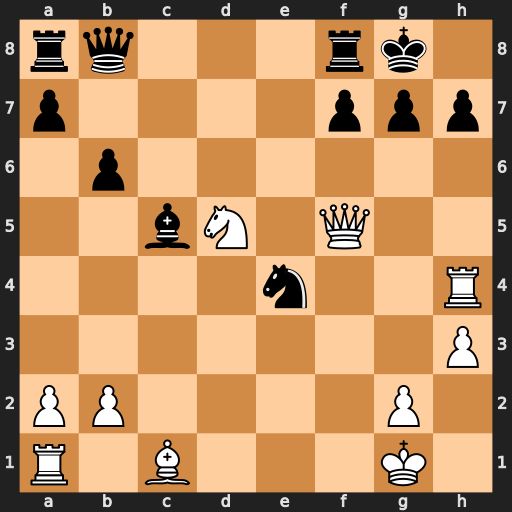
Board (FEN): rq3rk1/p4ppp/1p6/2bN1Q2/4n2R/7P/PP4P1/R1B3K1
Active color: w
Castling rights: -
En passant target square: -
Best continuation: Be3 Bxe3+ Nxe3